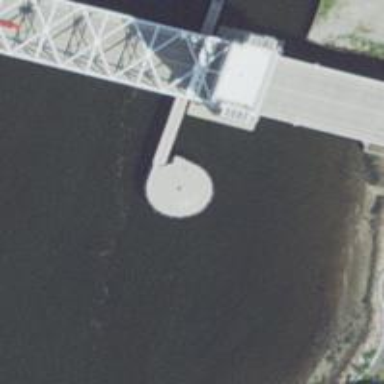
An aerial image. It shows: Man-made pier.